Question: I am trying to plot pole/zero plot of a simple polynomial (1+z)^(2p) for p=7. My code is as follows:
'''
p = 7;
rCoeffs = [1 1];
for ii=1:2*p-1
rCoeffs = conv(rCoeffs, [1 1]);
end
zplane(real(rCoeffs),1);
'''
The plot displays the following:

I don't understand why the zeros are complex numbers. I think that all the zeros should be located at z=-1 but this plot shows a circle. This doesn't happen when p is small but again I have seen a few plots online that are apparently generated by zplane and they show large number of zeros on a particular point.
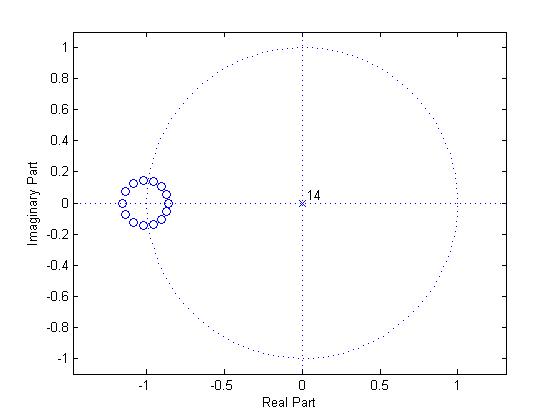
Answer: Basically you're looking for 14 solutions to the equation given the setup. Unfortunately the general solution to polynomial equations of order 5 or greater doesn't exist and must be found numerically. The solution provided is correct only in that is approximately what the algorithm thinks you're looking for.
I would add that Nathan's method works as intended, and if you change it slightly, you will see all the solutions to the above equation.
'''
z = tf('z',1)
H = (1+z)^(2*7);
[p,z1] = pzmap(H)
z1 % solution to H = 0
(1+z1)^(2*7)
'''